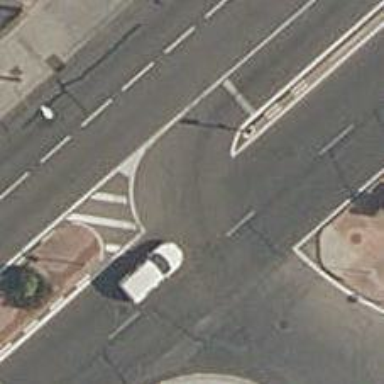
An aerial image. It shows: Road with stop sign.